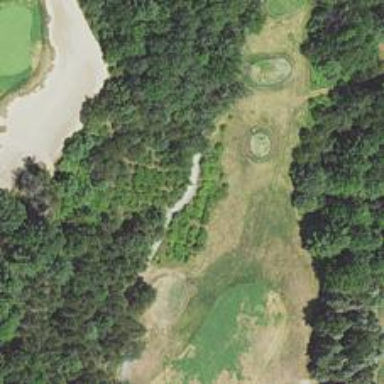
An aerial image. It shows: Path for both road and golf.